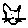
Label: cat